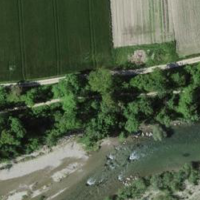
EUNIS habitat code: 52
Species observed at this site:
Cornus sanguinea